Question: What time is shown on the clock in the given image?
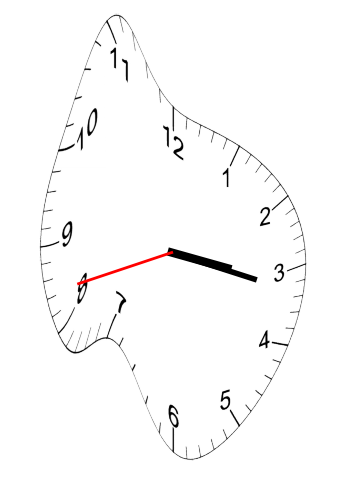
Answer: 03:16:42